Исследования человеческого зрения и разработка технологий фотографирования неизбежно связаны с изучением фокусировки изображений с помощью собирающих линз. В данной работе источником света выступает спираль внутри лампы накаливания. Обозначим ее диаметр за $W_A$, высоту за $H_A$ а количество витков за $N_A$.  В задаче не требуется оценка погрешностей.
Часть А. Вводная. Обозначения, выбранные в этой части, справедливы в течение всей последующей задачи. Рассмотрим оптическую схему, состоящую из неточечного источника $A$, линзы $L$ и экрана $S$. На рисунке за $A'$ обозначено изображение источника $A$. В простейшем фотоаппарате вместо экрана $S$ используется матрица из фоточувствительных элементов, например, фотодиодов.  За $L_F$ обозначим линзу с бóльшим фокусным расстоянием, а само фокусное расстояние за $F$. Линзу с меньшим фокусным расстоянием соответственно $L_f$, ее фокусное расстояние $f$.
Часть B. Неточности ближней фокусировки Метод определения фокусного расстояния линзы, рассмотренный в пункте $\textbf{A1}$ в любом случае имеет существенный недостаток: нет формального критерия «сфокусированного изображения». В данной части мы дополним метод и избавим его от этого недостатка, рассмотрев физику неточной фокусировки и понятие резкости. В данной части используется только линза $L_F$. Расстояние $H \approx 1.20~\text{м}$. За $a_0$ обозначим расстояние $a$, соответствующее ближней фокусировке. Меняя расстояние $a$ в окрестности $a_0$, можно получать на экране изображения разной степени размытости (примеры чёткого и очень нечёткого изображения приведены на фотографиях ниже). Также на размытость изображения влияет форма и диаметр диафрагмы — экрана с отверстием, которым закрывают часть линзы.
Измерьте фокусные расстояния $f$ и $F$ с помощью получения изображения $A'$ на экране. Для измерения используйте $H \approx 1.20~\text{м}$. В листе ответов крестиком укажите соответствие между цветом линзы и названиями $L_f$ и $L_F$. При достаточно больших $H$ на экране получается сфокусировать изображение при двух положениях: ближняя фокусировка — положение при меньшем $a$ и дальняя фокусировка — положение при бóльших $a$.
Выставьте линзу так, что $a = a_0 + F/2$. В дальнейших пунктах мы будем изучать характерный размер таких изображений, поэтому выберите, какой линейный размер — высоту $h$ или ширину $w$ нечеткого изображения вы будете измерять в последующих пунктах. Обоснуйте свой выбор и крестиком обозначьте его в листе ответов. Этот размер будет обозначаться за $p$. В первую очередь изучим влияние диафрагмы на размытость.
Накройте часть линзы, обращенную к экрану, диафрагмой диаметра $D$. Для всех диафрагм измерьте размер изображения $p$.
Постройте график зависимости $p(D)$.
При том же расположении объектов снимите диафрагму с линзы и измерьте размер $p_0$ изображения на экране. Определите диаметр $D_0$ открытой части линзы на основе $p_0$, сравните результат с непосредственными измерениям. Теперь посмотрим, как ошибка фокусировки влияет на размытость.
При $11$ различных $a$ в диапазоне $[a_0-F/3,a_0+F/2]$ измерьте размер $p$ изображения на экране.
Постройте линеаризованный график зависимости $p$ от $a$. Из графика найдите фокусное расстояние $F$ и сравните его с полученным ранее. Считайте, что спираль накаливания имеет размеры $0.10~\text{см} \times 0.30~\text{см}$. Теперь изучим, как форма даже несфокусированного изображения связана с формой источника.
Расположите линзу так, чтобы $a = a_0 + 2F/5$. Зарисуйте границу изображения на миллиметровой бумаге. Обозначьте центр изображения, горизонтальную ось $x_S$ и вертикальную ось $y_S$. Границу нечеткого изображения лампы невозможно точно описать без рассмотрения распределения интенсивности света по экрану, поэтому для начала рассмотрим две упрощенные модели источника света:
Часть C. Хроматическая аберрация. В данной части используются обе линзы. Расстояние $H \approx 1.20~\text{м}$. Меняя $a$ в окрестности $a_0$ в части $\textbf{B}$ вы, вероятно, заметили, что граница изображения имеет различный цвет при $a < a_0$ и $a > a_0$. Это связано с тем, что разные цвета немного по-разному преломляются в стекле, из которого сделана линза, а описать это можно в терминах разных показателей преломления для света разного цвета: $n_\text{b}$ для синего и $n_\text{r}$ для красного.
Рассчитайте положение границы $\Gamma$ изображения относительного его центра в $11$ точках, лежащих в области $x_S > 0$, $y_S > 0$. Нанесите эти точки на тот же лист миллиметровой бумаги, где зарисовано изображение.
В листах ответов поставьте крестик напротив истинных утверждений.
Часть D. Увеличение. В данной части задачи используется только линза $L_F$.
В листах ответов поставьте крестик напротив истинных утверждений о $n_\text{b}$ и $n_\text{r}$. Обоснуйте свой выбор.
При $7$-ми различных $H$ измерьте размер изображения $p$ в условиях ближней фокусировки.
Линеаризуйте зависимость $p$ от $H$, постройте ее график. Рассчитайте параметры источника $W_A$ и $H_A$, сделав дополнительные измерения при необходимости.
Часть E. Телескоп Кеплера. В данной части используются обе линзы, а $H\approx1.20~\text{м}$. С помощью системы из двух линз получите четкое изображение источника $A$ на экране $S$.
Посчитайте количество спиралей $N_A$ в спирали источника.
При различных фиксированных значениях $a$ подберите расстояния $l$, соответствующие четкому изображению. Измерьте высоту четкого изображения $h$. Если при нескольких разных значениях $l$ получается несколько четких изображений, то выбирайте изображение, имеющее большее $h$. У зависимости $h$ от $a$ есть характерная точка, опишите ее и промерьте ее окрестность особенно тщательно. Всего сделайте не менее 15-ти измерений.
Получите теоретическую формулу для завиcимости $h$ от $a$. Постройте линеаризованный график и покажите, что теоретическая формула справедлива. В силу того, что любая реальная линза не является тонкой, фокусное расстояние для лучей идущих далеко от оптической оси отличается от фокусного расстояния для параксиальных лучей. Заметен этот эффект (наряду с хроматической аберрацией) в телескопе Кеплера — системе из двух собирающих линз, отдаленных друг от друга на расстояние, близкое к сумме их фокусных расстояний.  Расположите две линзы на расстоянии $l \approx f+F$ рядом друг с другом у одного из краев стола, чтобы вы могли через них наблюдать за предметами, расположенными с другого края — там закрепите линейку в штативе и расположите источник света так, чтобы он освещал линейку $B$, но не светил в линзы. Увеличением телескопа называется отношение видимого размера объекта к настоящему размеру объекта.
Настройте телескоп Кеплера так, чтобы расстояние между линзой $L_f$ и линейкой было $H\approx1.20~\text{м}$, и через телескоп Вам было четко видно увеличенное изображение линейки. Сделайте необходимые измерения и рассчитайте экспериментальное значение увеличения $\Gamma_K$ телескопа Кеплера в такой системе.
Пронаблюдайте искажение изображения линейки у краев области видимости телескопа. Зарисуйте видимое через телескоп Кеплера изображение линейки. На рисунке отобразите и хроматические, и сферические аберрации.
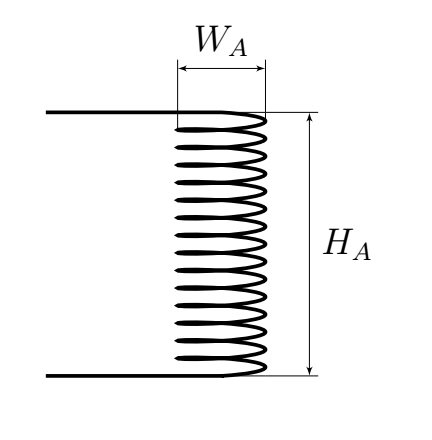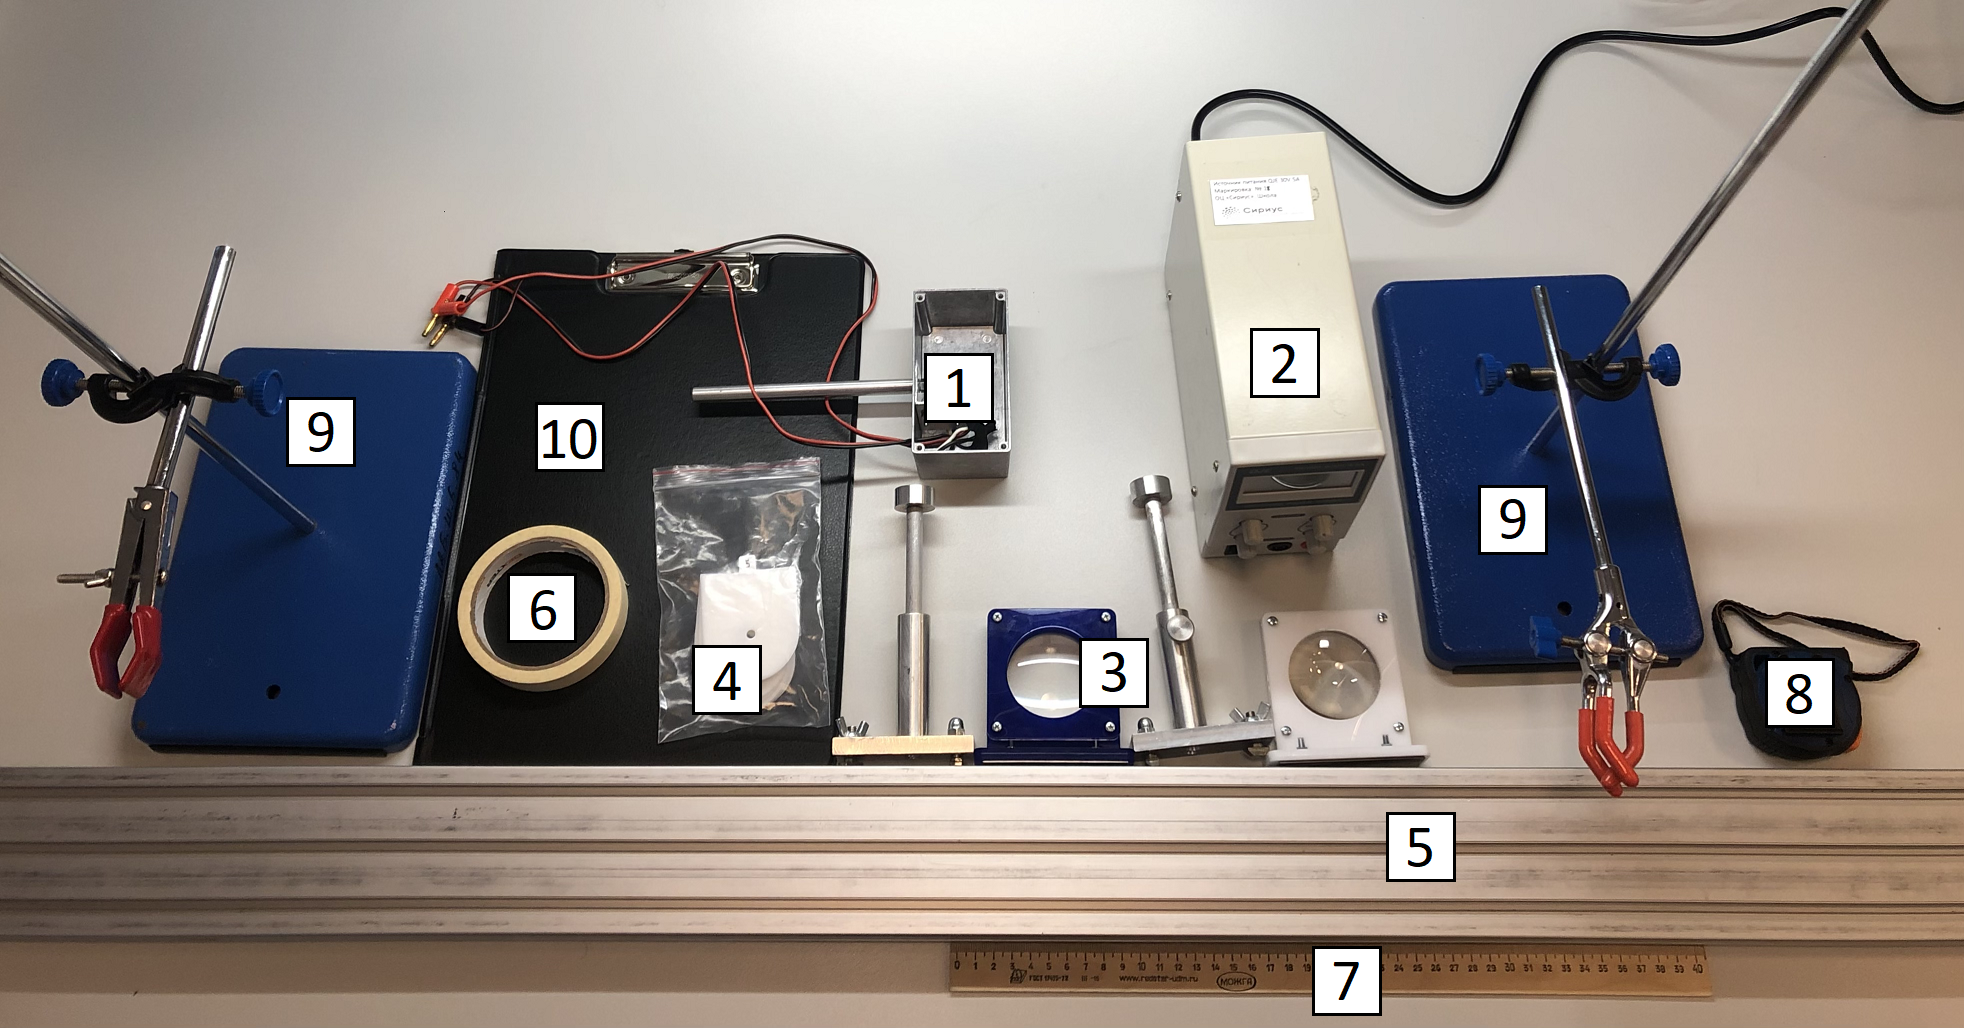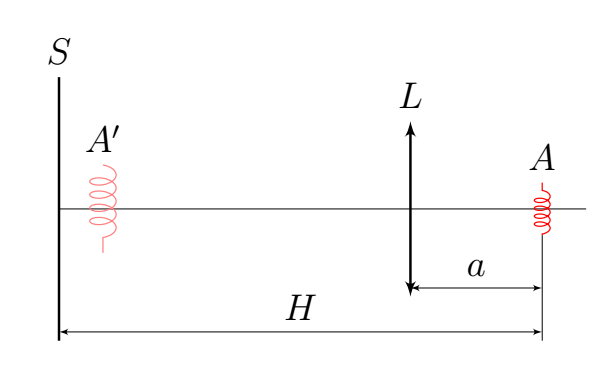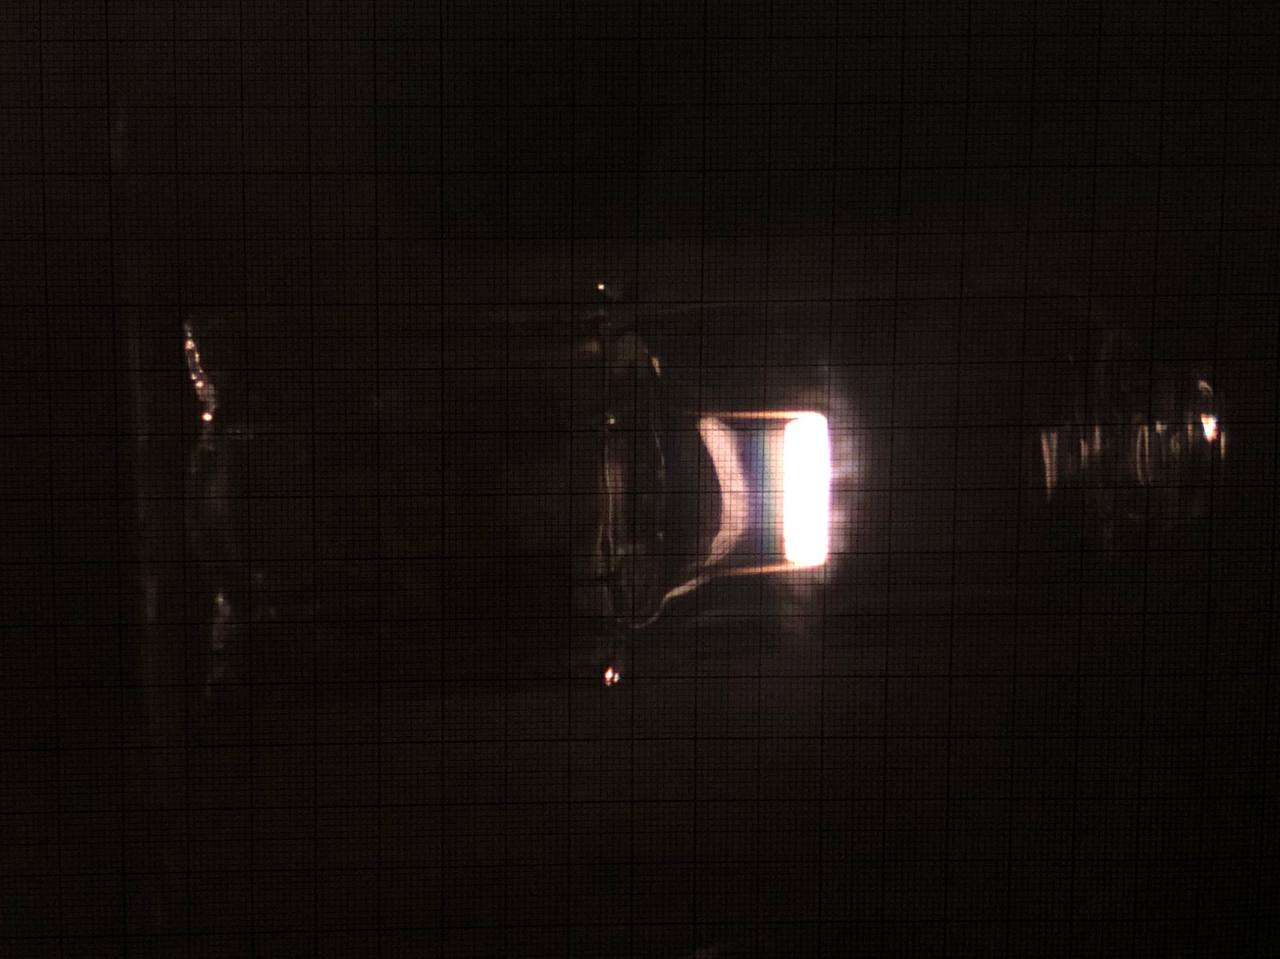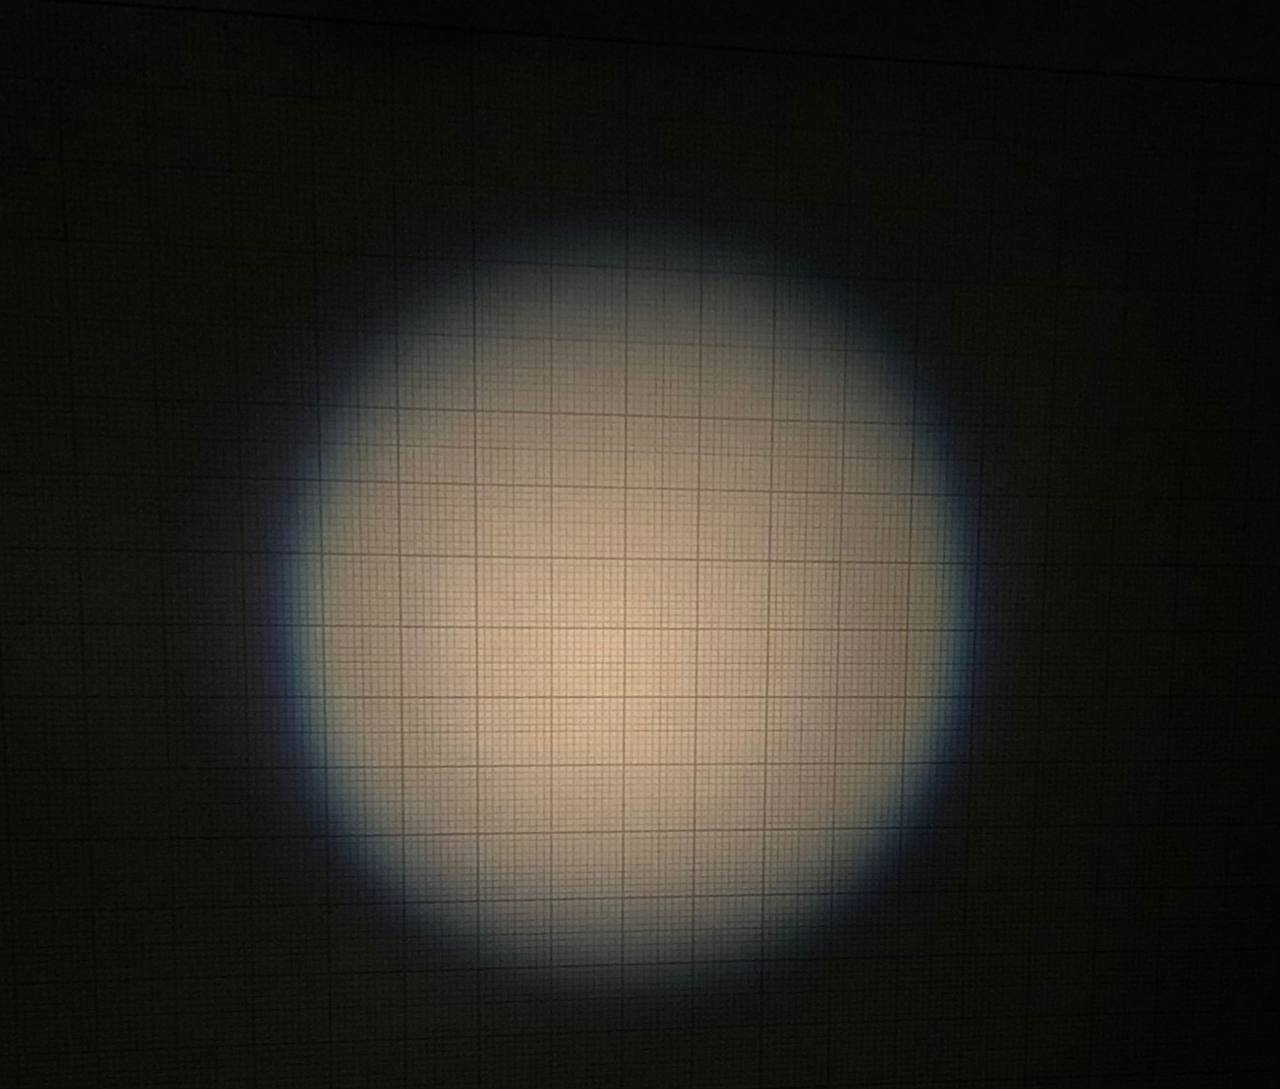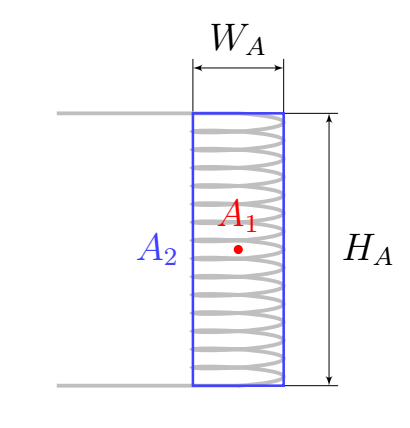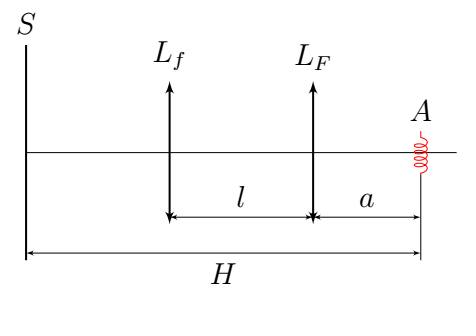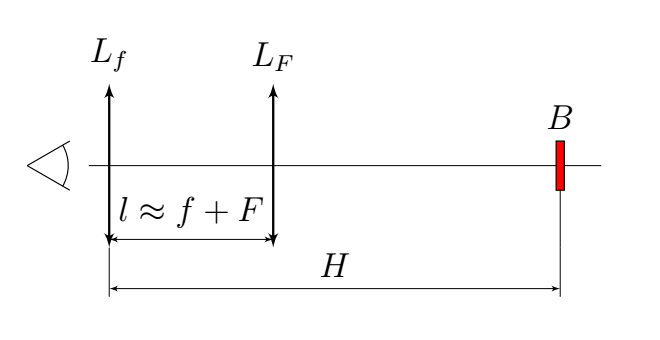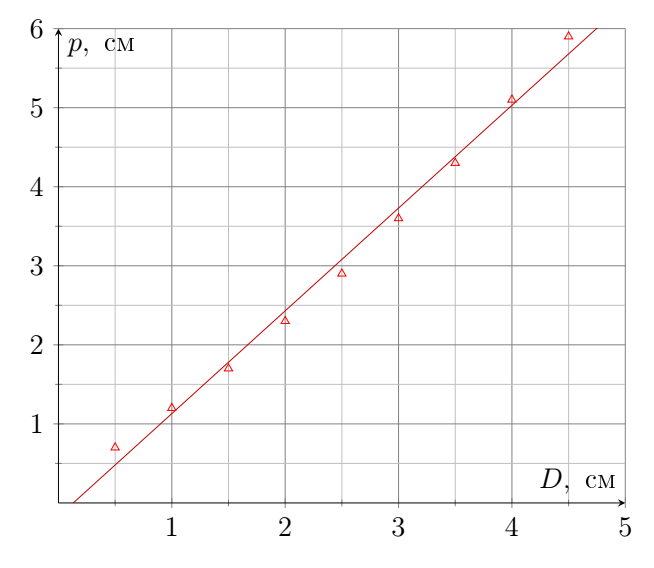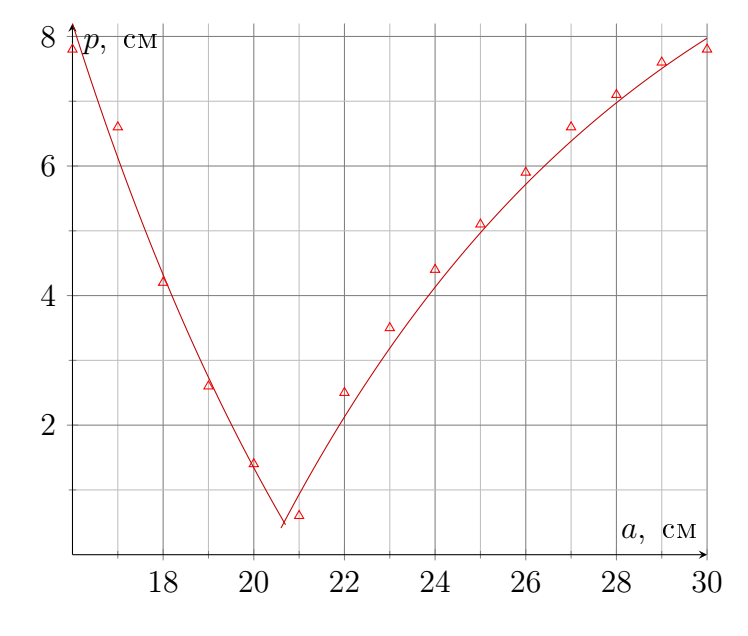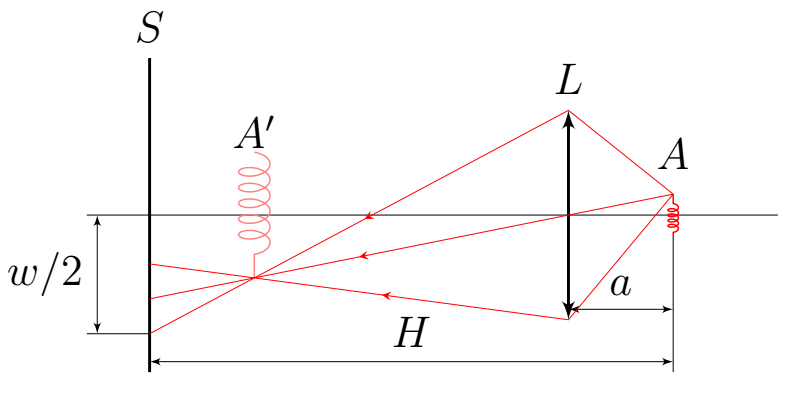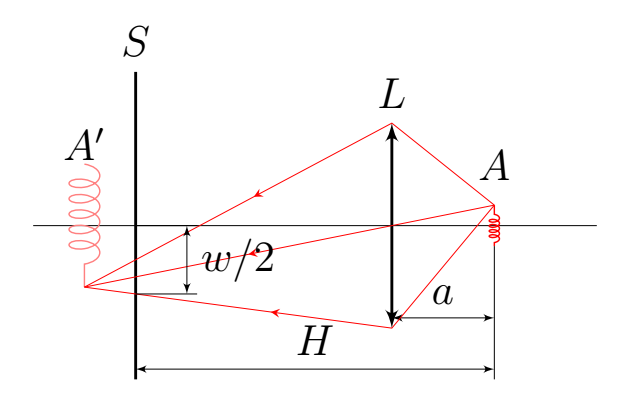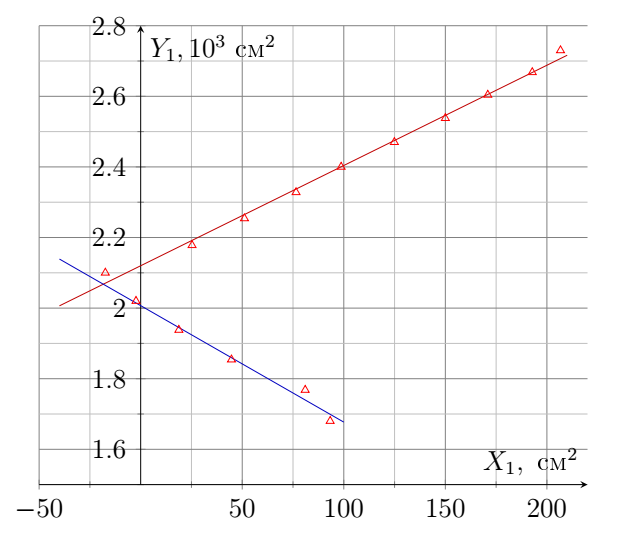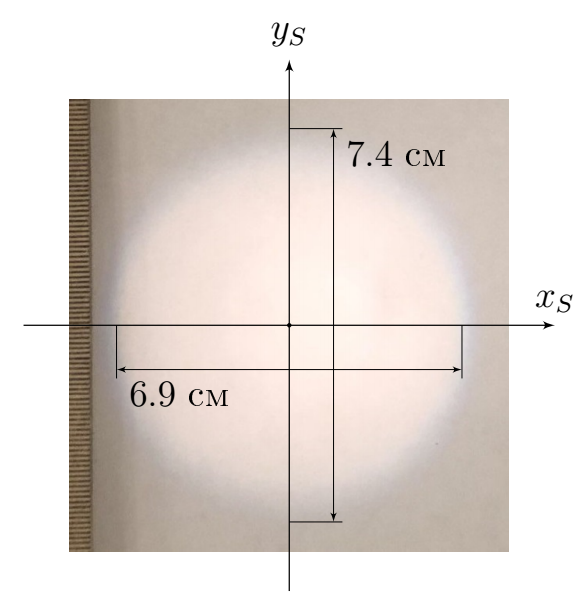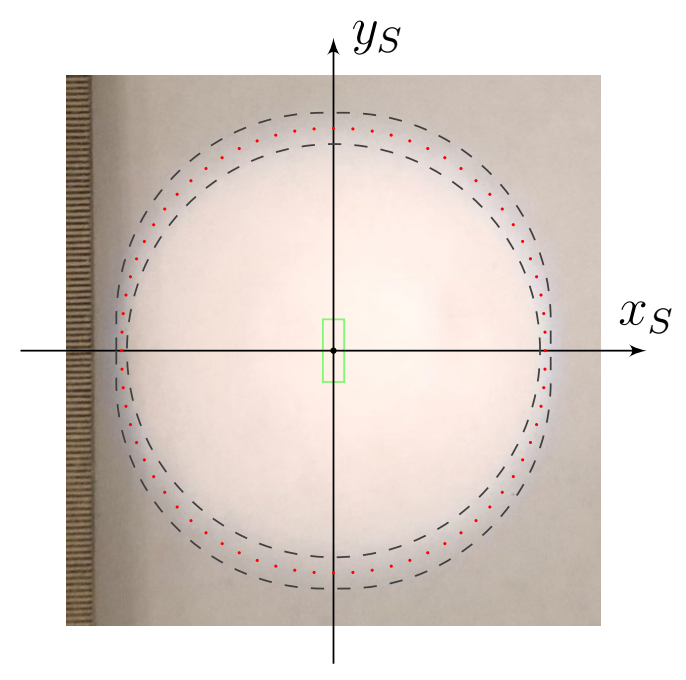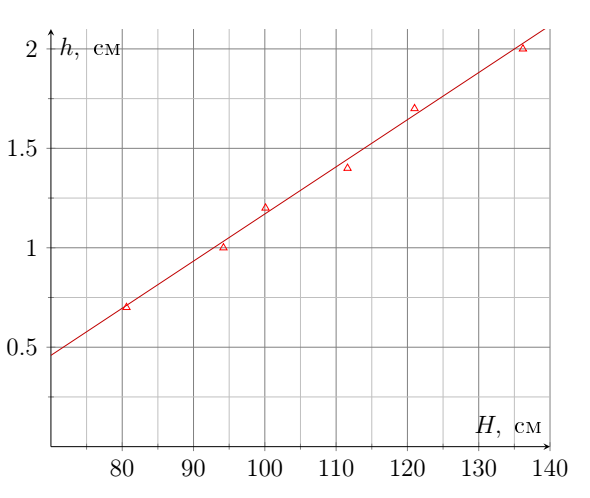
Измерьте фокусные расстояния $f$ и $F$ с помощью получения изображения $A'$ на экране. Для измерения используйте $H \approx 1.20~\text{м}$. В листе ответов крестиком укажите соответствие между цветом линзы и названиями $L_f$ и $L_F$.
Решение: Воспользуемся формулой тонкой линзы \[ \frac{1}{a} + \frac{1}{H-a} = \frac{1}{f} \] Для каждой линзы сделаем по два измерения. Белая линза: Ближняя фокусировка: $H =124.2 \: см, \quad a = 7.3 \: см \quad \Rightarrow \quad f = 6.9 \: см$ Дальняя фокусировка: $H =124.2 \: см, \quad a = 116.5 \: см \quad \Rightarrow \quad f = 7.2 \: см$ Синяя линза: Ближняя фокусировка: $H =124.5 \: см, \quad a = 18.0 \: см \quad \Rightarrow \quad F = 15.4 \: см$ Дальняя фокусировка: $H =124.2 \: см, \quad a = 103.2 \: см \quad \Rightarrow \quad F = 17.4 \: см$

Выставьте линзу так, что $a = a_0 + F/2$. В дальнейших пунктах мы будем изучать характерный размер таких изображений, поэтому выберите, какой линейный размер — высоту $h$ или ширину $w$ нечеткого изображения вы будете измерять в последующих пунктах. Обоснуйте свой выбор и крестиком обозначьте его в листе ответов. Этот размер будет обозначаться за $p$.
Решение: Нечеткость края пятна связана с линейным размером источника, поэтому будем измерять ширину.

Накройте часть линзы, обращенную к экрану, диафрагмой диаметра $D$. Для всех диафрагм измерьте размер изображения $p$.

Постройте график зависимости $p(D)$.
Решение: На графике видно слабую нелинейность у краев линзы — выпуклость вверх.

При том же расположении объектов снимите диафрагму с линзы и измерьте размер $p_0$ изображения на экране. Определите диаметр $D_0$ открытой части линзы на основе $p_0$, сравните результат с непосредственными измерениям.
Решение: Коэффициенты линейной зависимости: $p = -0.17~\text{см} + 1.3 \cdot D$. При этом $p_0=7.0~\text{см}$. Из этой зависимости $D_0 = 5.5~\text{см}$. Из непосредственных измерений $D_0=5.2~\text{см}$

При $11$ различных $a$ в диапазоне $[a_0-F/3,a_0+F/2]$ измерьте размер $p$ изображения на экране.

Постройте линеаризованный график зависимости $p$ от $a$. Из графика найдите фокусное расстояние $F$ и сравните его с полученным ранее. Считайте, что спираль накаливания имеет размеры $0.10~\text{см} \times 0.30~\text{см}$.
Решение: Из формулы тонкой линзы \[ \frac{1}{b} + \frac{1}{a} = \frac{1}{F} \quad \Rightarrow \quad b = \frac{Fa}{a-F},\] а размер $w'$ изображения $A'$ равен $W_A \frac{b}{a}$ и не зависит от сфокусированности на экране. При $a > a_0$ граница изображения на экране определяется лучем, проходящим через противоположный край линзы. Из геометрии: \[ \frac{w - w'}{H-a-b} = \frac{D+w'}{b} \] Путем преобразований получим: \[ w = W_A \frac{H-a}{a} + D \frac{a^2-aH+FH}{aF} \]  При $a > a_0$ граница изображения на экране определяется лучем, проходящим через ближний край линзы. Из геометрии: \[ \frac{w - w'}{a+b-H} = \frac{D-w'}{b} \] Путем преобразований получим: \[ w = W_A \frac{H-a}{a} - D \frac{a^2-aH+FH}{aF} \]  Линеаризация: \[ (aH-a^2) = \pm \frac{F}{D} \left( wa - W_A (H-a) \right) + FH \]
Ответ: Из графика можно получить $F$ четырьмя способами. Для красной линии из свободного члена равного $FH$ следует, что $F=17.0~\text{см}$, из коэффициента наклона равного $F/D$ следует, что $F=15.7~\text{см}$. Для синей линии из свободного члена равного $FH$ следует, что $F=17.3~\text{см}$, из коэффициента наклона равного $-F/D$ следует, что $F=17.2~\text{см}$.

Расположите линзу так, чтобы $a = a_0 + 2F/5$. Зарисуйте границу изображения на миллиметровой бумаге. Обозначьте центр изображения, горизонтальную ось $x_S$ и вертикальную ось $y_S$.

Рассчитайте положение границы $\Gamma$ изображения относительного его центра в $11$ точках, лежащих в области $x_S > 0$, $y_S > 0$. Нанесите эти точки на тот же лист миллиметровой бумаги, где зарисовано изображение.

В листах ответов поставьте крестик напротив истинных утверждений.
Решение: | $L_F$ | Граница синяя при $ a \< a_0$, красная при $a > a0$ | | | --- | --- | --- | | $L_F$ | Граница красная при $ a \< a_0$, синяя при $a > a0$ | $\times$ | | $L_f$ | Граница синяя при $ a \< a_0$, красная при $a > a0$ | | | $L_f$ | Граница красная при $ a \< a_0$, синяя при $a > a0$ | $\times$ |
Ответ: | $L_F$ | Граница синяя при $ a \< a_0$, красная при $a > a0$ | | | --- | --- | --- | | $L_F$ | Граница красная при $ a \< a_0$, синяя при $a > a0$ | $\times$ | | $L_f$ | Граница синяя при $ a \< a_0$, красная при $a > a0$ | | | $L_f$ | Граница красная при $ a \< a_0$, синяя при $a > a0$ | $\times$ | Ответ: $L_F$Граница синяя при $ a < a_0$, красная при $a > a0$$L_F$Граница красная при $ a < a_0$, синяя при $a > a0$$\times$$L_f$Граница синяя при $ a < a_0$, красная при $a > a0$$L_f$Граница красная при $ a < a_0$, синяя при $a > a0$$\times$

В листах ответов поставьте крестик напротив истинных утверждений о $n_\text{b}$ и $n_\text{r}$. Обоснуйте свой выбор.
Решение: Как видно из эксперимента при $a > a_0$ границы изображения синие, из этого следует, что синие лучи фокусируются ближе ($b_b < b_r$), из чего следует \[ \frac{1}{b_b} > \frac{1}{b_r} \quad \Rightarrow \quad \frac{1}{F_b} > \frac{1}{F_r}, \] откуда следует ответ из формулы шлифовщика: \[ \frac{1}{F} = (n-1) \left( \frac{1}{R_1} + \frac{1}{R_2} \right) \] | $L_F$ | $n_b > n_r$ | $\times$ | | --- | --- | --- | | $L_F$ | $n_r > n_b$ | | | $L_f$ | $n_b > n_r$ | $\times$ | | $L_f$ | $n_r > n_b$ | |
Ответ: | $L_F$ | $n_b > n_r$ | $\times$ | | --- | --- | --- | | $L_F$ | $n_r > n_b$ | | | $L_f$ | $n_b > n_r$ | $\times$ | | $L_f$ | $n_r > n_b$ | | Ответ: $L_F$$n_b > n_r$$\times$$L_F$$n_r > n_b$$L_f$$n_b > n_r$$\times$$L_f$$n_r > n_b$

При $7$-ми различных $H$ измерьте размер изображения $p$ в условиях ближней фокусировки.

Линеаризуйте зависимость $p$ от $H$, постройте ее график. Рассчитайте параметры источника $W_A$ и $H_A$, сделав дополнительные измерения при необходимости.
Решение: Высота сфокусированного изображения $h$ выражается через высоту спирали $H_A$: \[ \frac{H_A}{a} = \frac{w}{H-a}. \] Найдем $a$ из формулы тонкой линзы: \[ \frac{1}{a} + \frac{1}{H-a} = \frac{1}{F} \quad \Rightarrow \quad a^2-aH+FH=0 \] Из двух корней нас интересует меньший $a = \frac{1}{2} \left(H- \sqrt{H^2-4FH} \right)$. В таком случае линейной с коэффициентом наклона $H_A$ оказывается зависимость $h$ от $X_2$, где \[ X_2= \frac{H+\sqrt{H^2-4FH}}{H-\sqrt{H^2-4FH}}\]
Ответ: Из коэффициент наклона графика $H_A=0.37~\text{см}$. Измерим отношение $\frac{H_A}{W_A}$ по увеличенному изображению: $\frac{H_A}{W_A} = \frac{3.1~\text{см}}{1.0~\text{см}}$, значит $W_A=0.12~\text{см}$.

Посчитайте количество спиралей $N_A$ в спирали источника.
Ответ: Посмотрим на увеличенное с помощью линзы изображение на экране, также будем использовать диафрагму, чтобы уменьшить размытие из-за аберраций. \[N_A = 18\]

При различных фиксированных значениях $a$ подберите расстояния $l$, соответствующие четкому изображению. Измерьте высоту четкого изображения $h$. Если при нескольких разных значениях $l$ получается несколько четких изображений, то выбирайте изображение, имеющее большее $h$. У зависимости $h$ от $a$ есть характерная точка, опишите ее и промерьте ее окрестность особенно тщательно. Всего сделайте не менее 15-ти измерений.

Получите теоретическую формулу для завиcимости $h$ от $a$. Постройте линеаризованный график и покажите, что теоретическая формула справедлива.
Решение: Формулы тонкой линзы: \[ \frac{1}{a} + \frac{1}{b} = \frac{1}{F} \quad \Rightarrow \quad b =\frac{aF}{a-F},\] \[ \frac{1}{x} + \frac{1}{L_1-x} = \frac{1}{f}, \quad L_1=H-a-b \] Получим уравнение на $x$ из второй формулы тонкой линзы: \[x^2 - xL_1 - fL_1 =0,\quad \mathcal{D}=L_1^2-4fL_1,\quad x_{1,2} = L_1\frac{1\pm \sqrt{1- \frac{4f}{L_1}} }{2}.\] При меньшем $x$ изображение больше, поэтому выбираем корень с минусом. Теперь выразим высоту $h$ изображения $A''$, пусть высота $A'$ — $h'$. Из подобных треугольников: \[ \frac{H_A}{a} = \frac{h'}{b}, \quad \frac{h'}{x}=\frac{h}{L_1-x}.\] В итоге \[h = \frac{L_1-x}{x} \frac{b}{a} H_A = \frac{1+ \sqrt{1- \frac{4f}{L_1}}}{1- \sqrt{1-\frac{4f}{L_1}}}\frac{F}{a-F} H_A,\] где $L_1 = H-a-\frac{aF}{a-F}$. Таким образом линеаризация $h$ от $X_3$, где \[ X_3 = \frac{1+ \sqrt{1- \frac{4f}{H-a-\frac{aF}{a-F}}}}{1- \sqrt{1-\frac{4f}{H-a-\frac{aF}{a-F}}}}\frac{F}{a-F}.\]
Ответ: Коэффициент наклона графика $k=0.35~\text{см}$, что полностью соответствует $H_A$ полученному в других пунктах.

Настройте телескоп Кеплера так, чтобы расстояние между линзой $L_f$ и линейкой было $H\approx1.20~\text{м}$, и через телескоп Вам было четко видно увеличенное изображение линейки. Сделайте необходимые измерения и рассчитайте экспериментальное значение увеличения $\Gamma_K$ телескопа Кеплера в такой системе.
Решение: Увеличение телескопа Кеплера можно оценить, если сравнить видимое изображение линейки с другим известным размером. Например, на пластиковое обрамление линзы наклеить две полоски малярного скотча. На фотографии показан процесс таких измерений.
Ответ: С расстояния $L_\Gamma=33~\text{см}$ мы видим, что щели толщиной $h_\Gamma=21~\text{мм}$ соответствует $H_\Gamma=23~\text{мм}$ на линейке. Расстояние между линейкой и линзой $H=118~\text{см}$. Значит увеличение $\Gamma$ можно найти так: \[ \Gamma = \frac{h_\Gamma}{L_\Gamma} \cdot \frac{H+L_\Gamma}{H_\Gamma} = 4.2 \]

Пронаблюдайте искажение изображения линейки у краев области видимости телескопа. Зарисуйте видимое через телескоп Кеплера изображение линейки. На рисунке отобразите и хроматические, и сферические аберрации.
Темы:
E, Оптика, Геометрическая оптика, Сборы XY, X, Телескоп, 2023